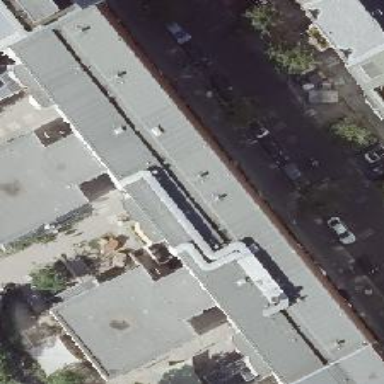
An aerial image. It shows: The image shows part of apartment building.